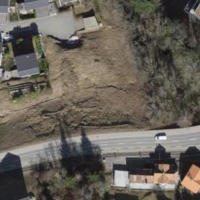
EUNIS habitat code: 55
Species observed at this site:
Corvus corone
Passer domesticus